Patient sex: M
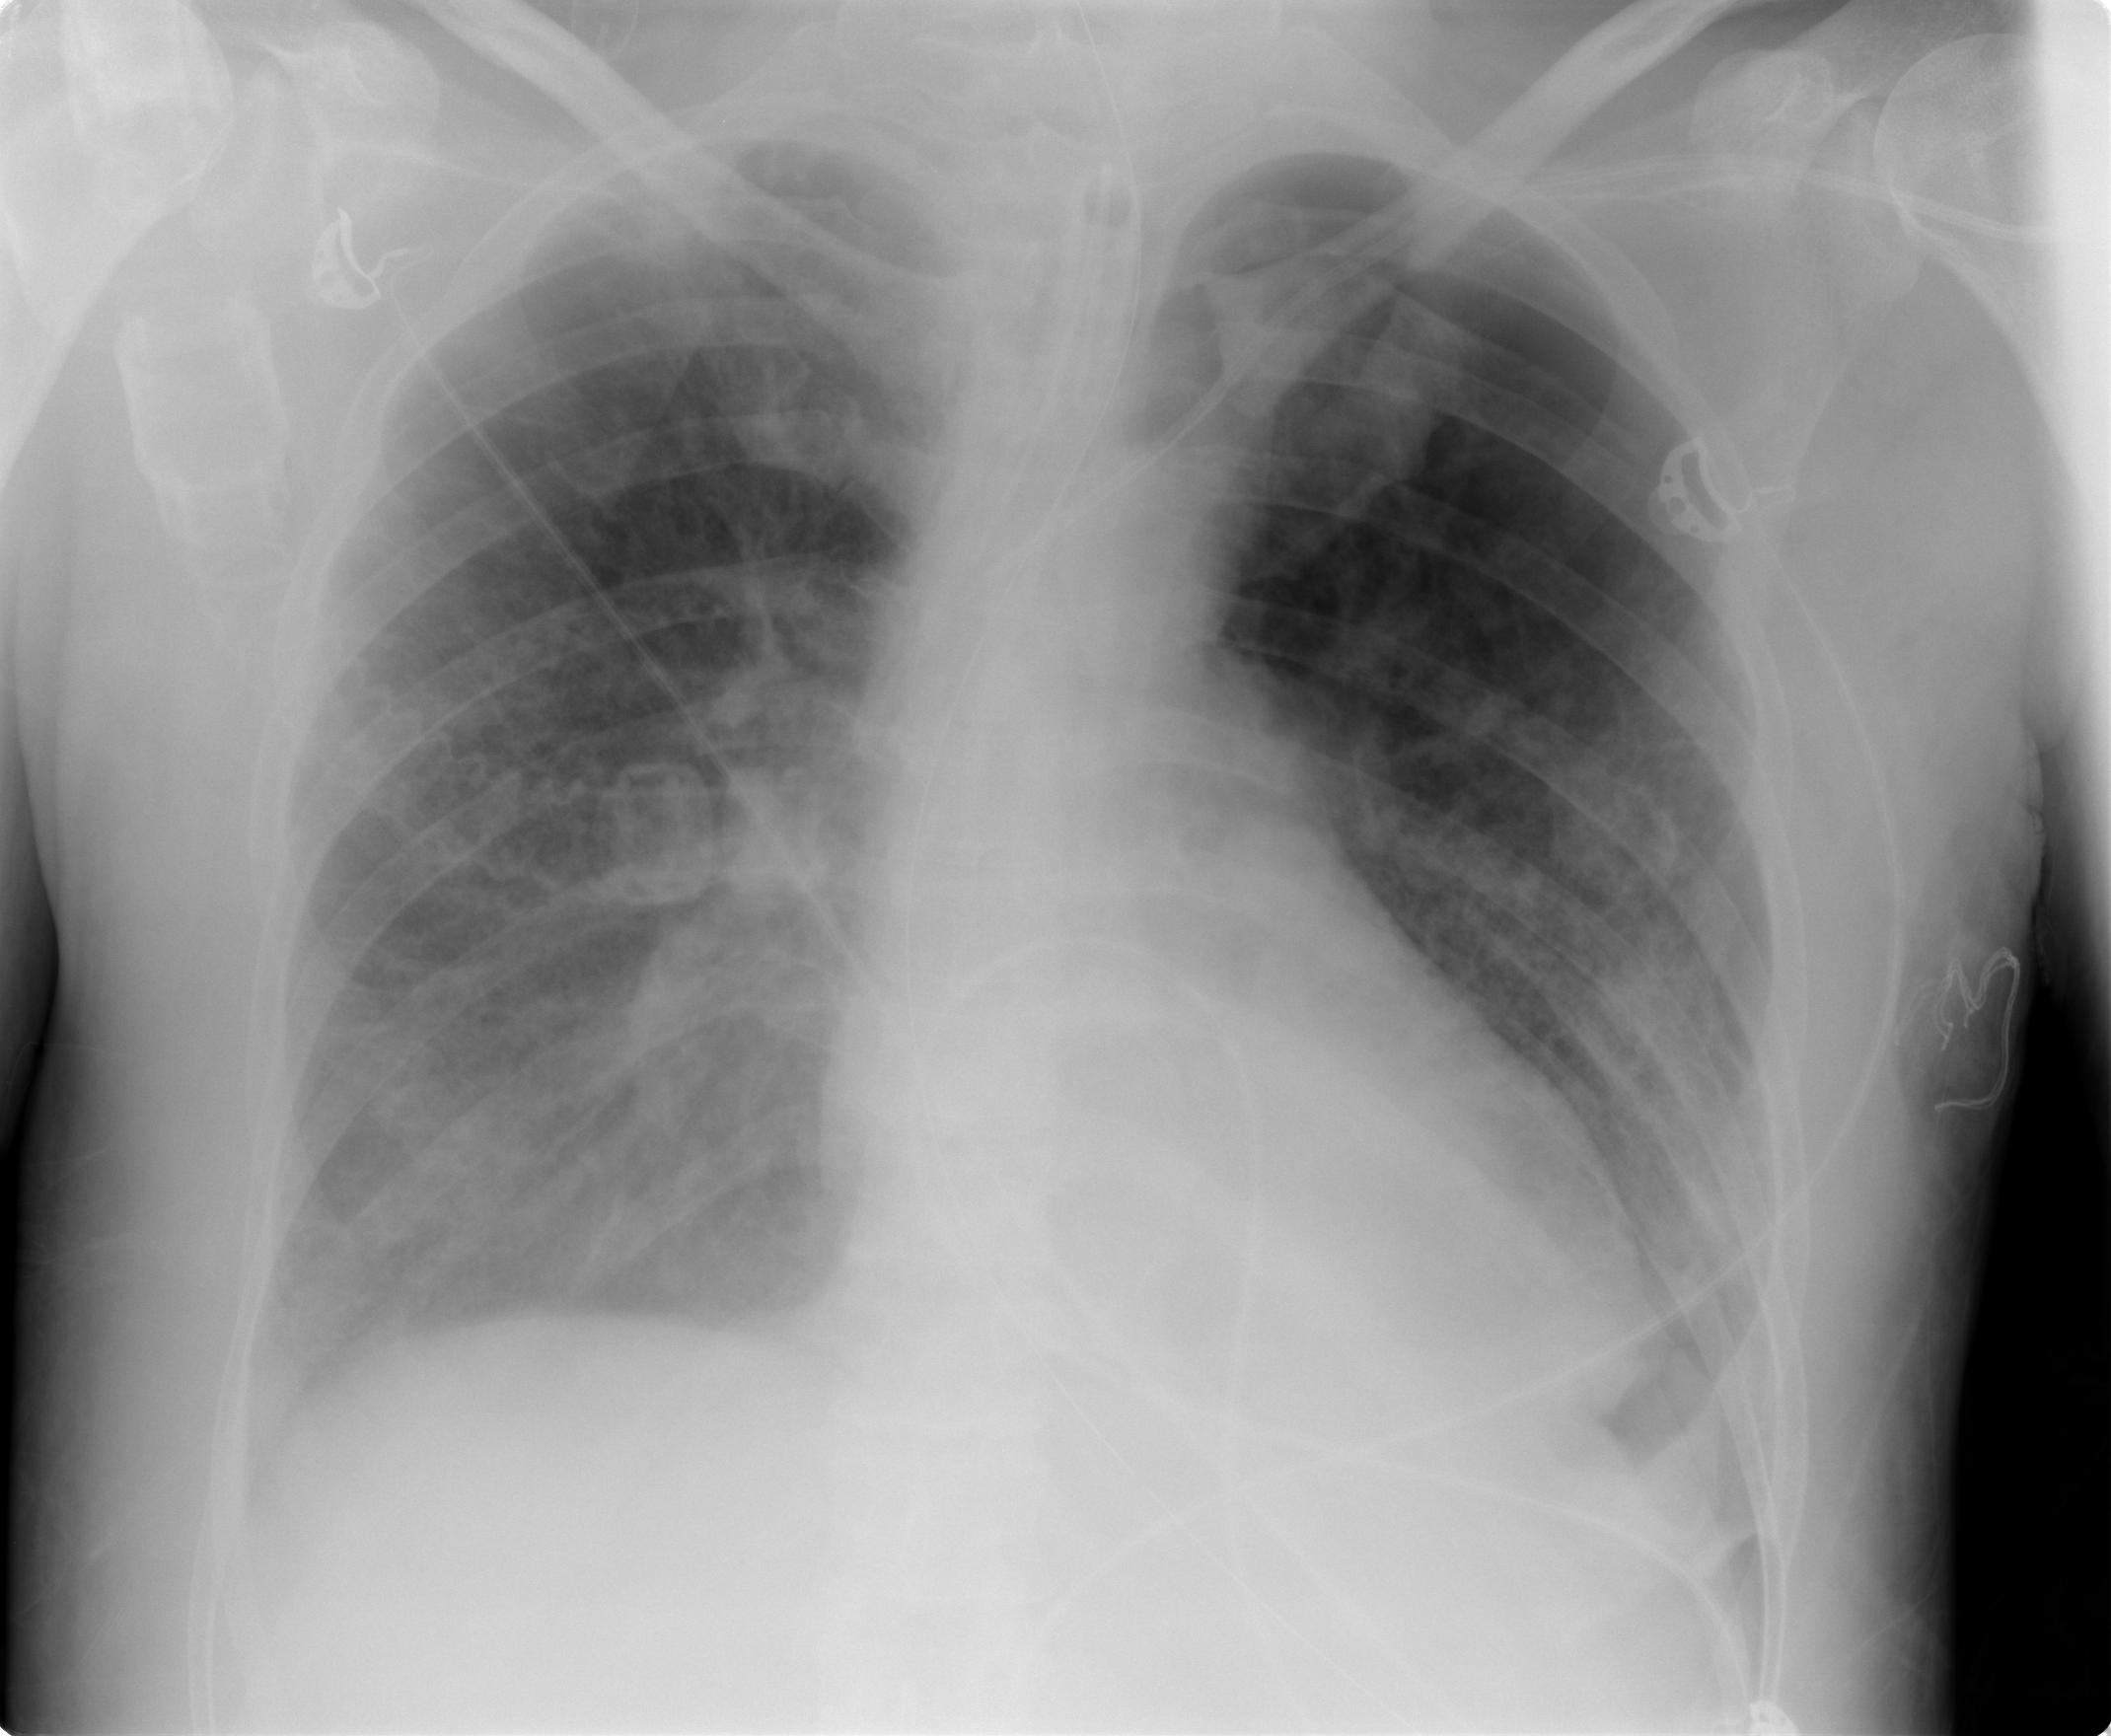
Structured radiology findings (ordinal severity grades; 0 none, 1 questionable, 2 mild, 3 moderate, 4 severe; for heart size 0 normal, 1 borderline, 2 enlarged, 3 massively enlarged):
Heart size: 0
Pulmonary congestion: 2
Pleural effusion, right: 2
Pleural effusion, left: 2
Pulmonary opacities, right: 3
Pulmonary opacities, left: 2
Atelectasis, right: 2
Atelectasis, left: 2